Here is a 2-D grayscale rendering of raw bearing vibration samples (signal-to-image). Classify the bearing condition as one of: normal, inner_race, outer_race, ball.
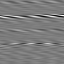
Answer: outer_race